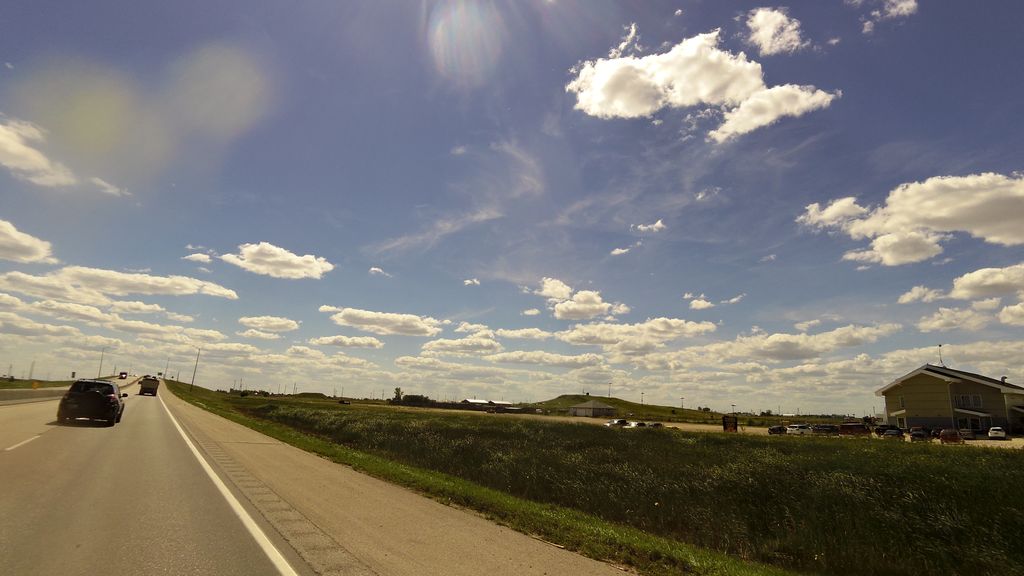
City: winnipeg